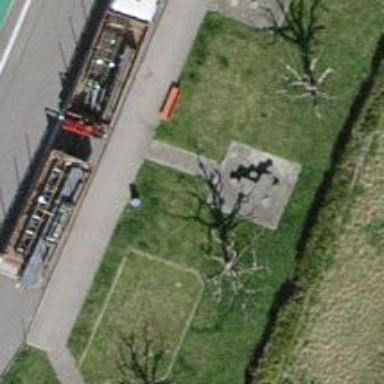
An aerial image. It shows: Picnic table located in leisure land area.